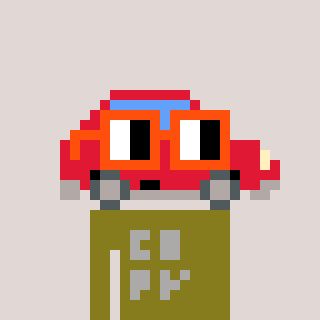
a pixel art character with square orange glasses, a car-shaped head and a gunk-colored body on a warm background